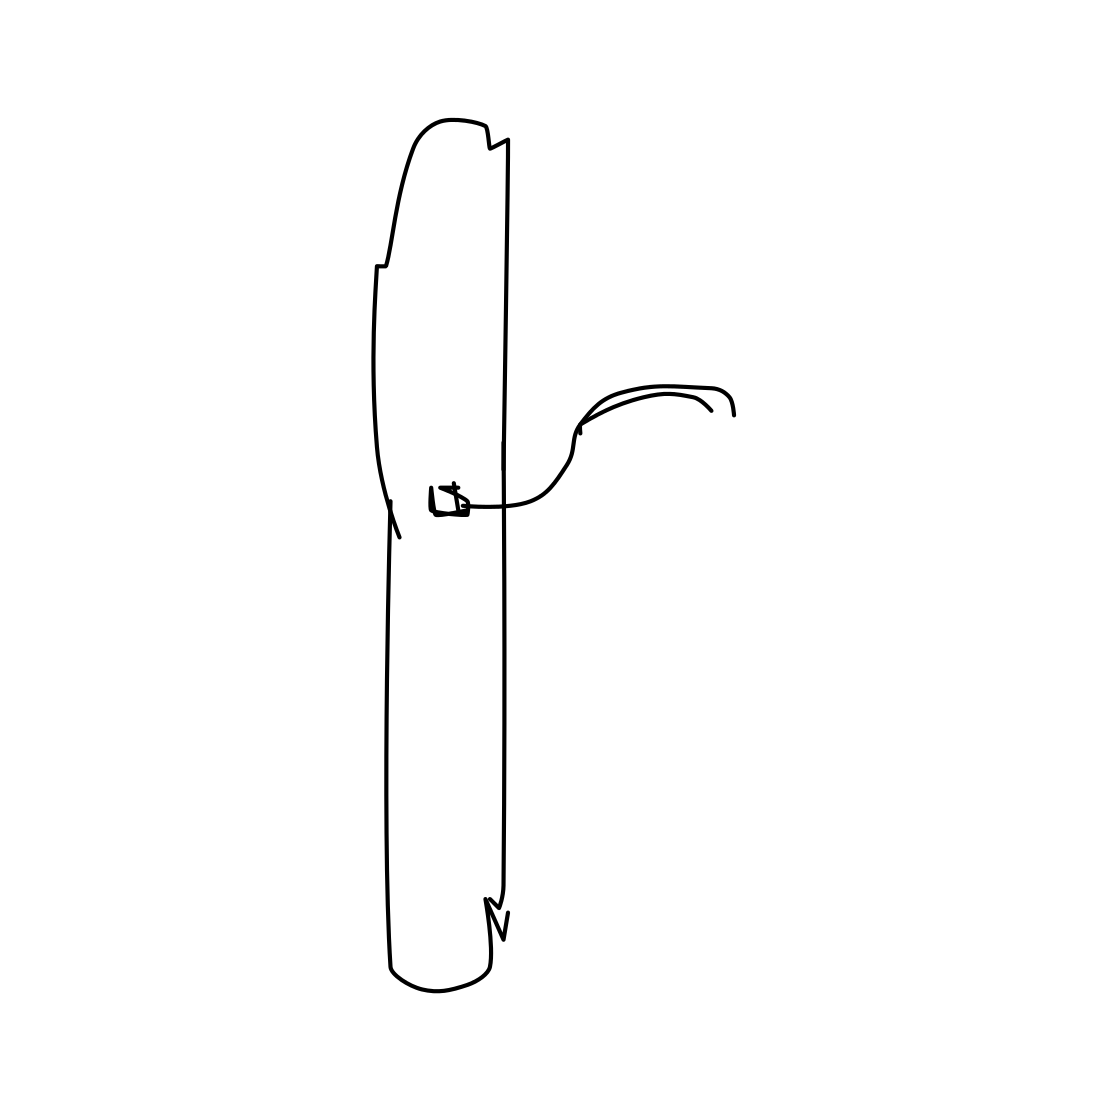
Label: door handle